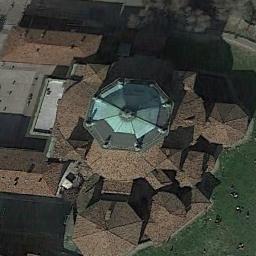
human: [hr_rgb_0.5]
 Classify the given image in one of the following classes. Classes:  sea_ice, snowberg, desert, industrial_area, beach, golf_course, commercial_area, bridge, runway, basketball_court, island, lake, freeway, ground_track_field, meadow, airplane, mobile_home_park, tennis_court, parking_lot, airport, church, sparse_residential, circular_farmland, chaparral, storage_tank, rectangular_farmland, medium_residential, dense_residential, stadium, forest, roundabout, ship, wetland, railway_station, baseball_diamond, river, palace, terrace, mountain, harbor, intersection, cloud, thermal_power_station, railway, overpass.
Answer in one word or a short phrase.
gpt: church